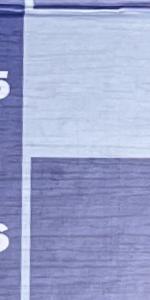
Label: Empty